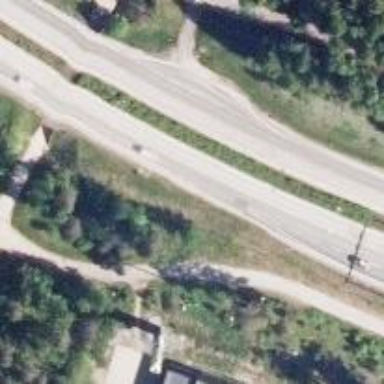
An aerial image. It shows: Primary highway.